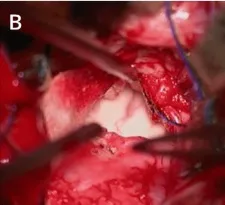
Intraoperative findings and postoperative images of the representative case. The lesion extended along the tela choroidea, and the floor of the fourth ventricle was spared (B).
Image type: medical_photograph (other_medical_photograph)